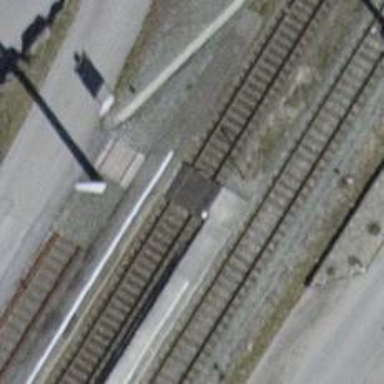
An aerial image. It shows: Crossing for the railway.